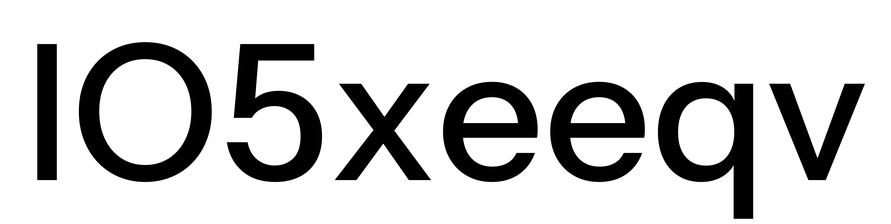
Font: InstrumentSans_Medium